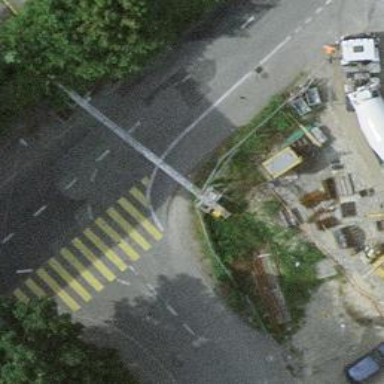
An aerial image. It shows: Kerb barrier.